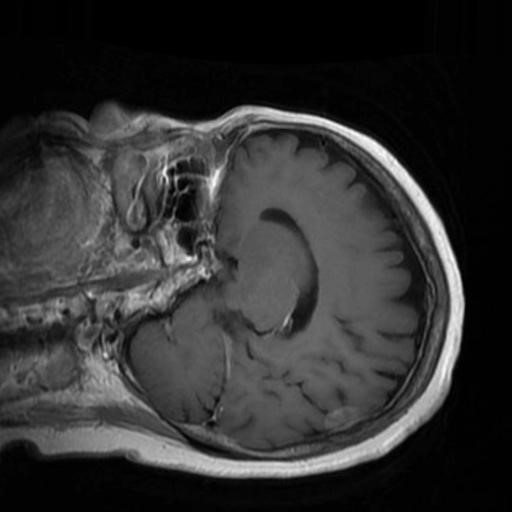
Label: brain_menin